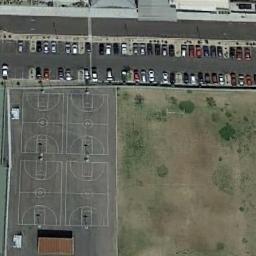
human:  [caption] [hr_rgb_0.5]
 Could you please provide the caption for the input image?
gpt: Next to the bare lawn is the neatly arrayed basketball courts,Which is adjacent to the parking lot .

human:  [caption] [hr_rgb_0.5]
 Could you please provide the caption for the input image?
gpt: Many cars were parked on the road beside the basketball court .

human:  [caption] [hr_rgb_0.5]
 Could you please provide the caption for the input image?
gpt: There are four basketball courts between the parking lot and an open place .

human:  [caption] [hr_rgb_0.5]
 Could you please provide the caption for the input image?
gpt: Four basketball courts next to the lawn and a parking lot beside .

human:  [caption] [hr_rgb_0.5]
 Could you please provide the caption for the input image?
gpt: Many cars are in the parking lot next to four basketball courts .